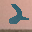
Label: 2